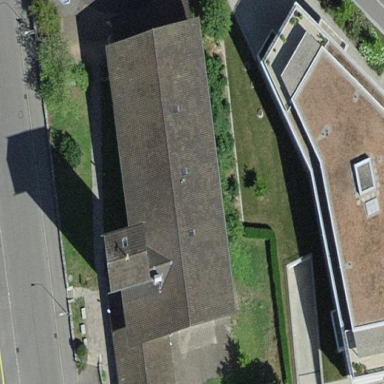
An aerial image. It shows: Church which is place of worship.